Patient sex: M
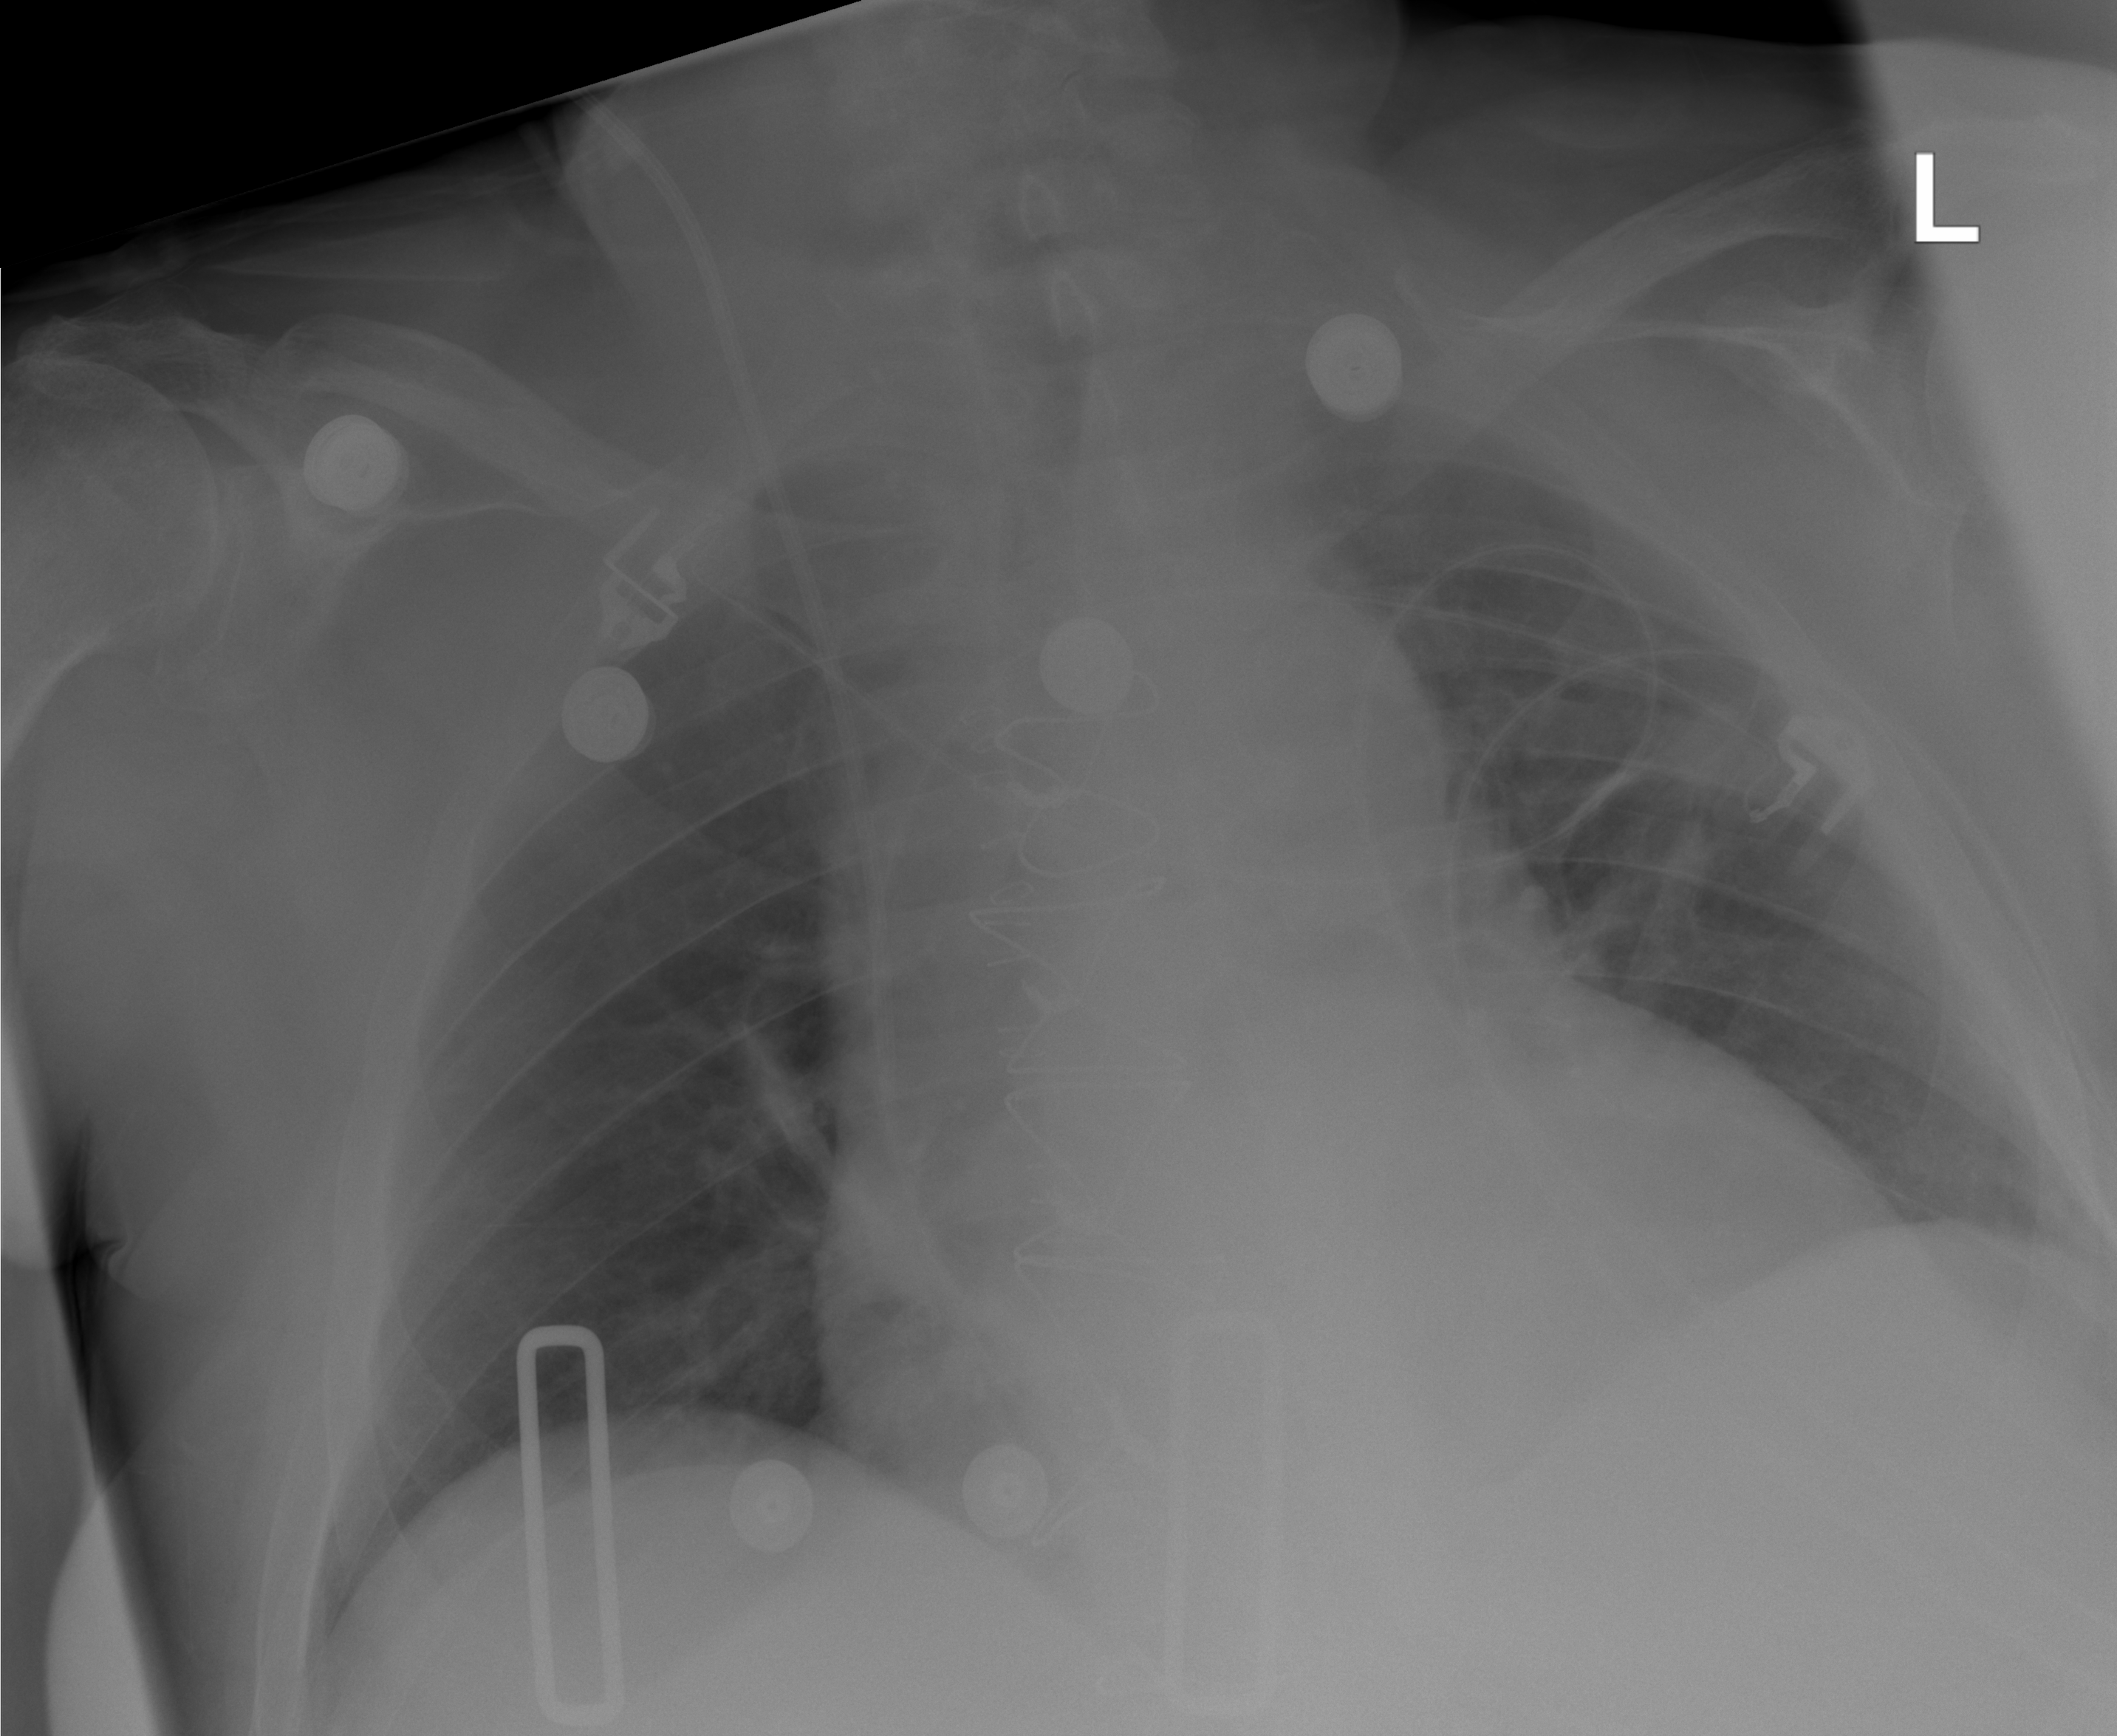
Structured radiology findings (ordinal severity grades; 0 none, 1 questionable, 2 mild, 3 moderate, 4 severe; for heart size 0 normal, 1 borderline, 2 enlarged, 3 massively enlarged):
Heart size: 2
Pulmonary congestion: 0
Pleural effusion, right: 0
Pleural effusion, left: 0
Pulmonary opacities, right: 0
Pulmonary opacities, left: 0
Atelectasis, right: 1
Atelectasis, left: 1